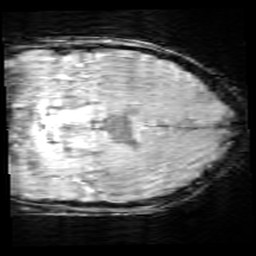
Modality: SWI
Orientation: coronal
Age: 12
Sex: male
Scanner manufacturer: siemens
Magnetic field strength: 3 T
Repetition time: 0.027 s
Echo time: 0.02 s